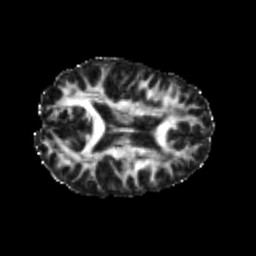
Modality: FA
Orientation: axial
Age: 24
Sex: female
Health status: healthy
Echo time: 0.074 s